Question: My GUI will started as an user. There is an update-mechanism in the program, which calls a wrapper-script with root rights. For that i used , until i realized, that it is replaced by .
If i just replaced gksudo by pkexec it works quite fine. But i want to have an own message to the user. Therefore i have to modify or generate a xml-policy file in
My problem is, when i call
'''
pkexec <my-program>
'''
I'll get this prompt, which refers in to .

Do i have to place an -entry to this xml-file () or do i have to create my own .policy file named into ?
'''
<vendor>myStuff</vendor>
<vendor_url>http://myStuff.com</vendor_url>
<icon_name>myStuff</icon_name>
<action id="com.myStuff.updater">
<description>My description</description>
<message>My message</message>
<defaults>
<allow_any>no</allow_any>
<allow_inactive>no</allow_inactive>
<allow_active>auth_self_keep</allow_active>
</defaults>
<annotate key="com.myStuff.updater.exec.path">/my/path/to/wrapper.sh</annotate>
<annotate key="com.myStuff.updater.exec.allow_gui">true</annotate>
</action>
'''
Or should i call my whole application in my -file with ?
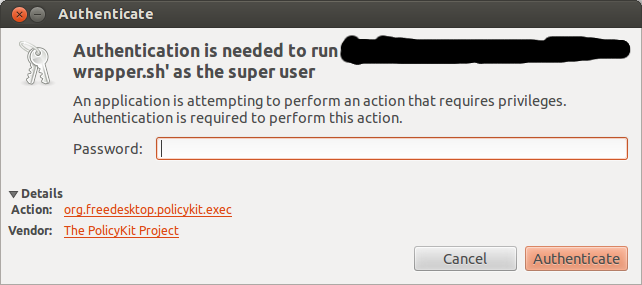
Answer: I strongly suggest creating your own '.policy' file and leave 'org.freedesktop.policykit.exec' alone, for several reasons:
- 'pkexec' does not work as expected under certain circunstances, in Terminal, in '.desktop' files, etc. This is actually a Gnome bug about double-fork.- With your own '.policy' file you edit it at will and even configure it for password-less root privileges for your script! And that's a very interesting feature!- You could invoke your script simply using its , as any other command, no need to prepend it with 'pkexec' or 'sudo' or anything so it would work anywhere.
You may use 'gparted''s policy file as a template.